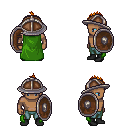
a pixel art fantasy rpg character, male body template, human, dark skin, green cape, teal pants, dark blonde mohawk hairstyle, chain helm, black shoes, shield, four views (front, back, left, right), 2x2 character sprite sheet, small pixel art, hard edges, no anti-aliasing